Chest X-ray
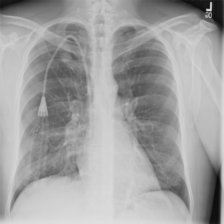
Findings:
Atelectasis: negative
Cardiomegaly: negative
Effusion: negative
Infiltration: negative
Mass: negative
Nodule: negative
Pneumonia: negative
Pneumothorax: negative
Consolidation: negative
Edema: negative
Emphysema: negative
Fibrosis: negative
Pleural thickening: negative
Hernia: negative